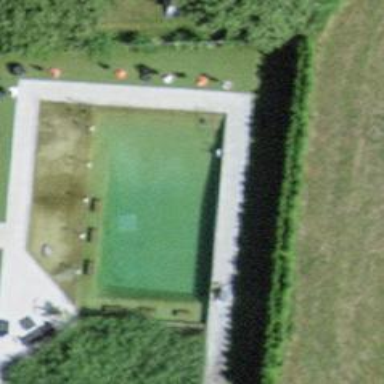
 perfect for swimming and other water activities."